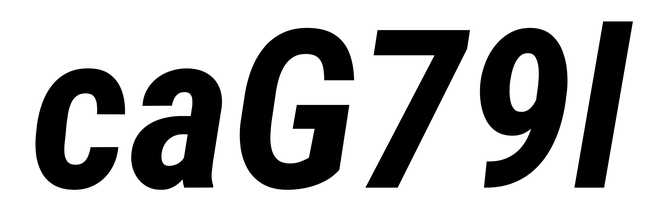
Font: Roboto-Italic_Condensed_Bold_Italic